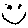
Label: smiley face